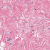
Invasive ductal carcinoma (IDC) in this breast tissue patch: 0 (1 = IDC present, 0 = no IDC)